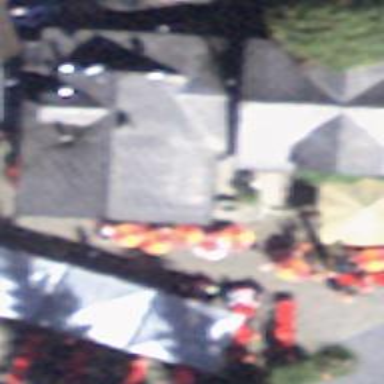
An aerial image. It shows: Restaurant.